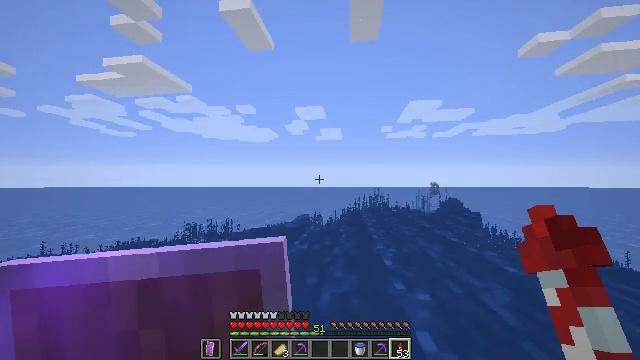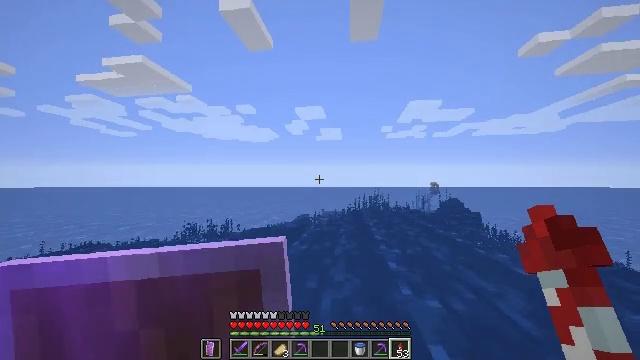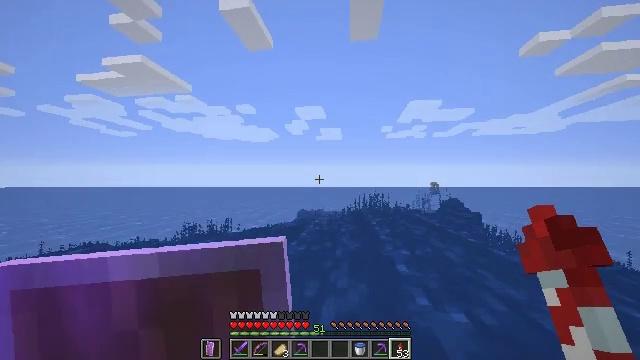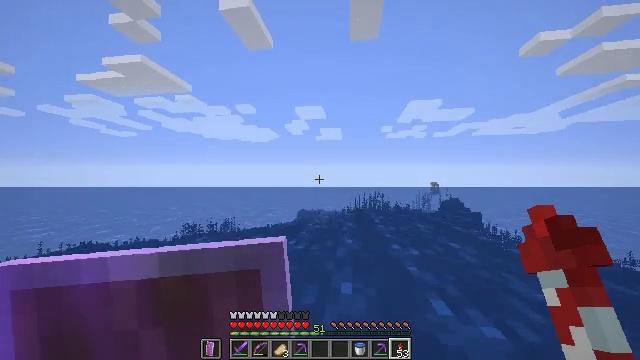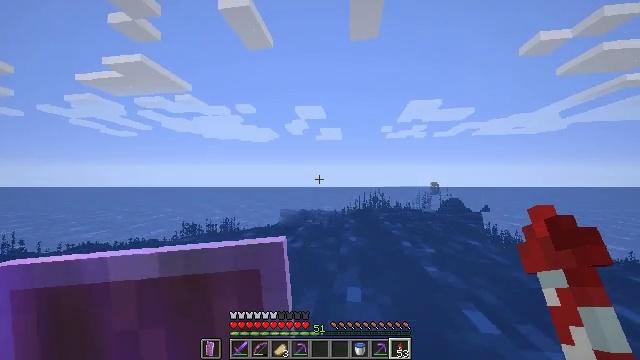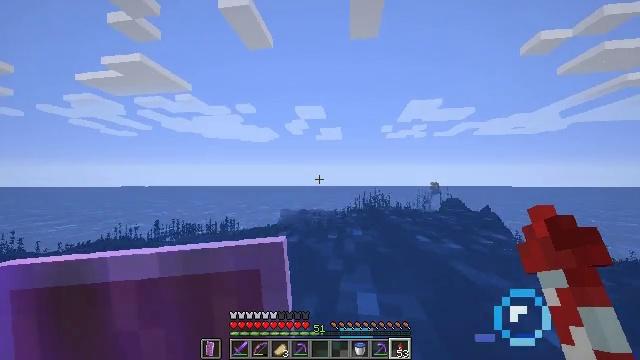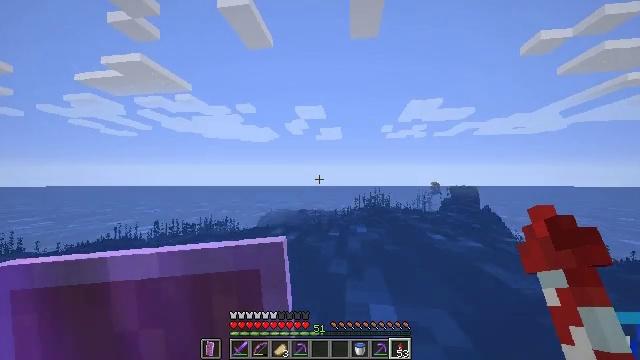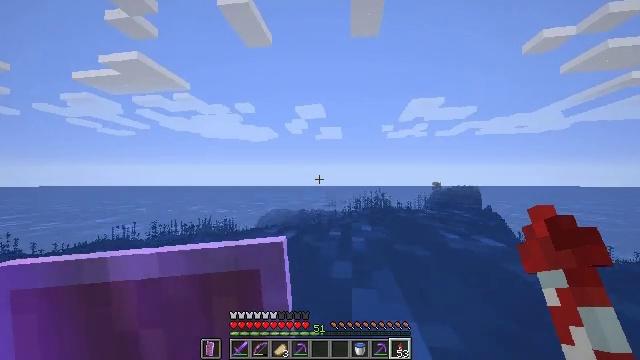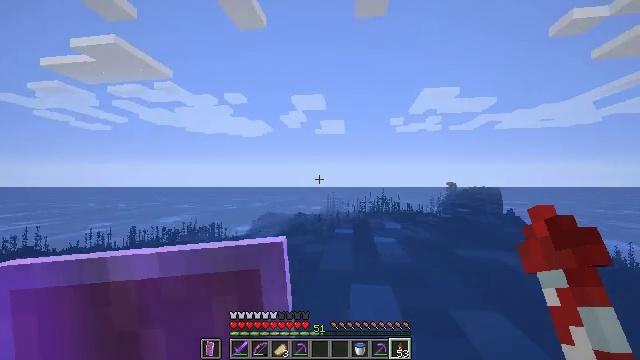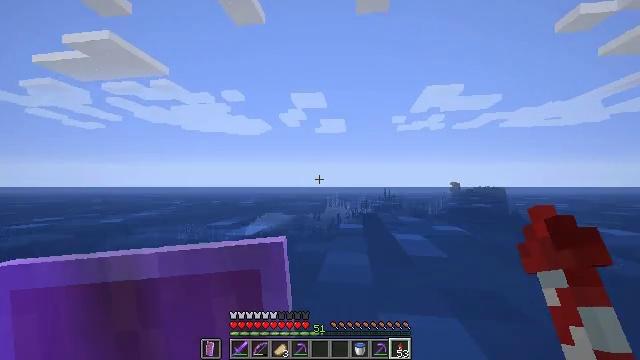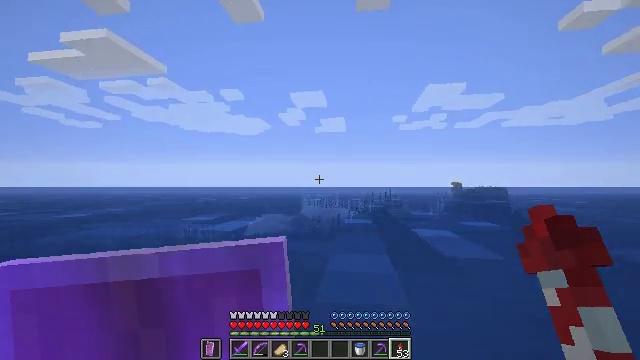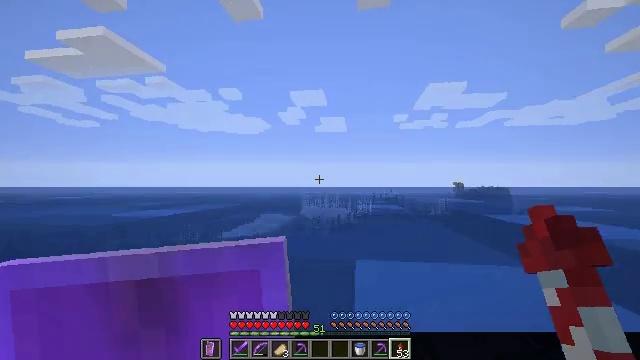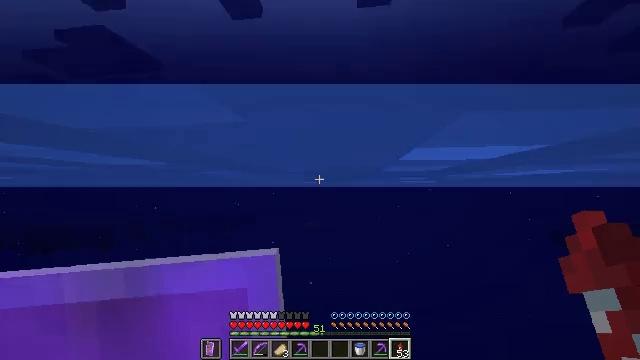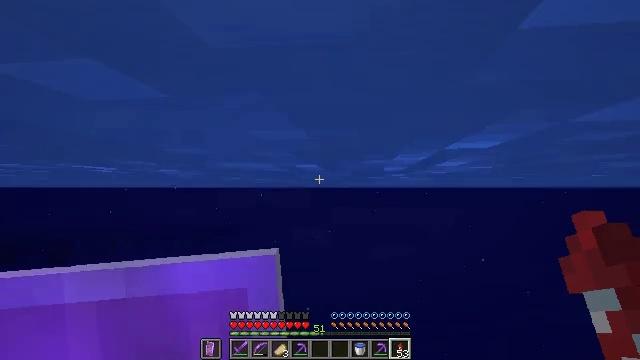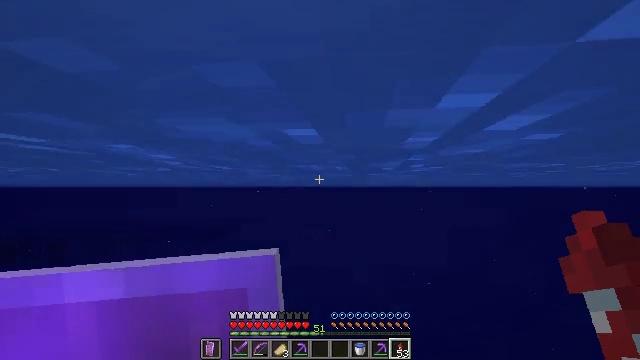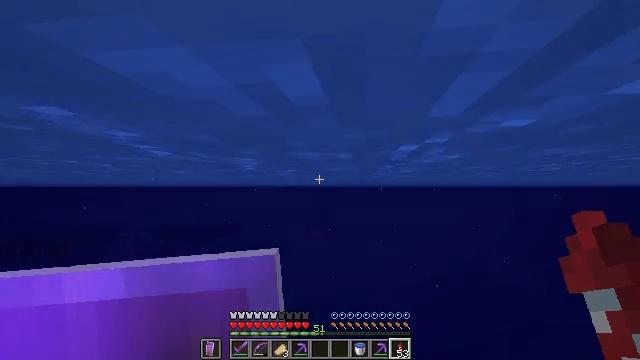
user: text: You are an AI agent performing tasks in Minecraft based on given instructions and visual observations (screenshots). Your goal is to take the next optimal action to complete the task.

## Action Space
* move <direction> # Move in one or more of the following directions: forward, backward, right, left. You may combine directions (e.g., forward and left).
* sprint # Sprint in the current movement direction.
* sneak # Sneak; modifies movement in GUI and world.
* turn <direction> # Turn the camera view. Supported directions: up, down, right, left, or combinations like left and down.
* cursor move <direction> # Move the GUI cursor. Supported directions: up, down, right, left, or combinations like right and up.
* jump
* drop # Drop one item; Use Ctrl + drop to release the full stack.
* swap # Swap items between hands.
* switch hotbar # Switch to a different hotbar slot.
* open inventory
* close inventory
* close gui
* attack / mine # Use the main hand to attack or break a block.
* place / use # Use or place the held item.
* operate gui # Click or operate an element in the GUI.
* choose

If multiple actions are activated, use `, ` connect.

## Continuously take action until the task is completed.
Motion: motion action
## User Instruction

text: craft item sponge
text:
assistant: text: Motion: move forward
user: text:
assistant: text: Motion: move forward
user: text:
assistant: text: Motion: move forward
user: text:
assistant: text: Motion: move forward
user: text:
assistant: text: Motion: move forward
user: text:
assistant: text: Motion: move forward
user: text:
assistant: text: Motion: move forward
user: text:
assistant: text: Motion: move forward
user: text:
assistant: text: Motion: move forward
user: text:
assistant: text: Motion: move forward
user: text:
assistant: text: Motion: move forward
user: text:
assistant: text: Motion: move forward
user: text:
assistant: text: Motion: move forward
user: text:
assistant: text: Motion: move forward
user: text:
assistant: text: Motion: move forward
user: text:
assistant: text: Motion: move forward
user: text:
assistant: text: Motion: move forward
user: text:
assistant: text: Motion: move forward
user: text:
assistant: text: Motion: move forward
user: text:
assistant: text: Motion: move forward, turn right
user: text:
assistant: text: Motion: move forward, turn right
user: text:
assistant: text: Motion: move forward
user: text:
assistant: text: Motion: move forward, turn right
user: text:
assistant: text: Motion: move forward, jump
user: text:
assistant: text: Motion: move forward, jump
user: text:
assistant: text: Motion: move forward, jump
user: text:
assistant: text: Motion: move forward, jump
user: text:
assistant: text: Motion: move forward, jump
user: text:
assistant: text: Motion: move forward
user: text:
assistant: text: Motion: move forward